Question: One recommendation I get out of the composite pattern is to provide default operations that handle inappropriate child management operations for a Leaf node (ie, throwing an exception on AddChild, returning an empty enumeration for Children, etc.).
My understanding of the classic pattern is to have a single abstract class with a Leaf subclass and a Composite subclass but if you provide default ops in the parent, doesn't it effectively obviate the need for the Leaf?
Does anyone do it this way?
Cheers,
Berryl

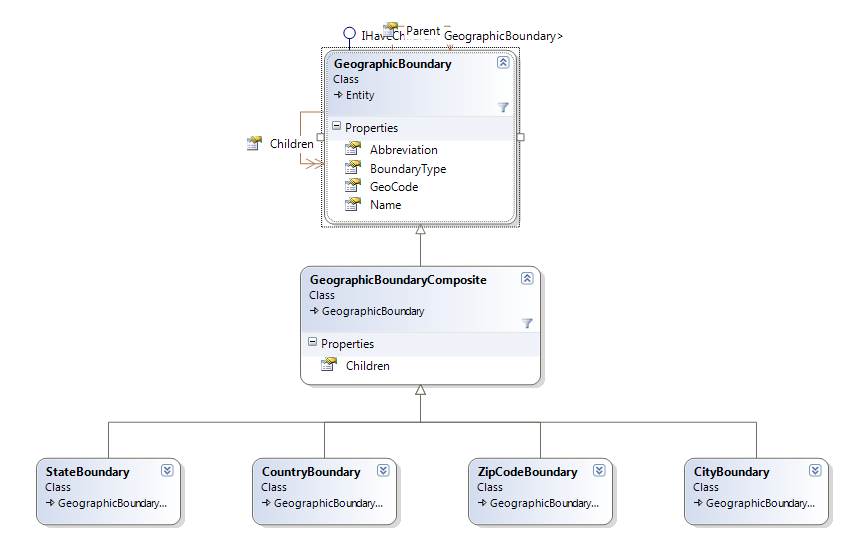
Answer: it's possible we're talking about different things. i am assuming the composite pattern is as described on <URL>
for that pattern, you would not expose operations that don't apply to the leaf node, like 'AddChild' (your example) because the 'Component' interface (using the names from the wikipedia article) is intended to expose only common actions that can be performed on either a leaf or a node. so there is no need for defaults.
there is an 'add()' on the 'Composite' class in the wikipedia article, but that is to add things to the composite "view", not to any particular data structure. in other words, you might access some parts of a tree of data through a composite interface, but the 'add()' method on the interface is adding or removing items from that collection, and not from the tree itself.